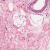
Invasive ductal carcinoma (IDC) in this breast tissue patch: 0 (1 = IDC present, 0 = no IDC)